Aerial crown-view tile of a tropical tree (Barro Colorado Island, Panama), acquired 20241014:
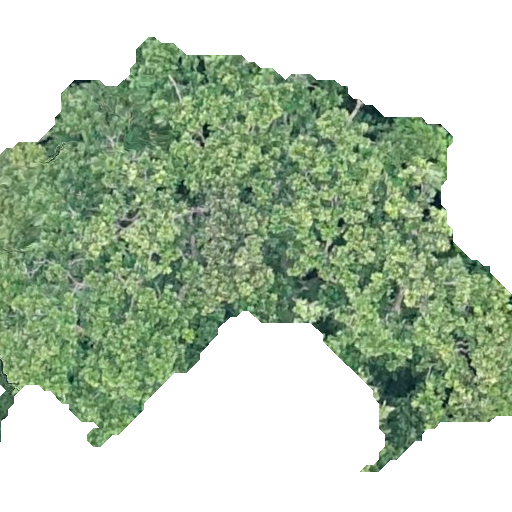
Species: Anacardium excelsum
GBIF accepted scientific name: Anacardium excelsum
Crown area: 247.203 m²